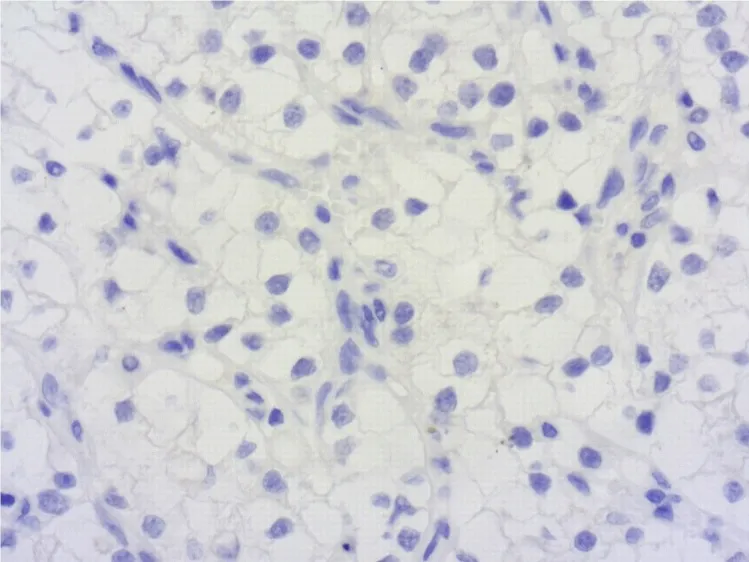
Negative staining for cytokeratin (IHCx200).
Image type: pathology (immunostaining)